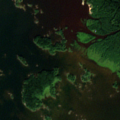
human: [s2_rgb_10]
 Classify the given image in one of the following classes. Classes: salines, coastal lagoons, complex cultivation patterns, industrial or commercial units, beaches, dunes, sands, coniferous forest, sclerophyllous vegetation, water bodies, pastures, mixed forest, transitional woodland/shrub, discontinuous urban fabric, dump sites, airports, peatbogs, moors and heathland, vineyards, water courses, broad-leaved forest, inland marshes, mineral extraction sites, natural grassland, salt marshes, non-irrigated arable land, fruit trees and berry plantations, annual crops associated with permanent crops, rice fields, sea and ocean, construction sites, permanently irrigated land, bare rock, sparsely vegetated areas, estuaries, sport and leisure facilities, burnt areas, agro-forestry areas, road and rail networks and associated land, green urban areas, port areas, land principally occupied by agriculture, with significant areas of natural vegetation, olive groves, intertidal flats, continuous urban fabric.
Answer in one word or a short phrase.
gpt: broad-leaved forest, coniferous forest, mixed forest, sea and ocean